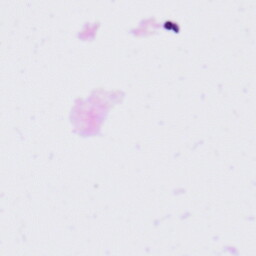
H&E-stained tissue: Tonsil